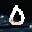
Label: 0